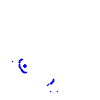
Particle: kaon